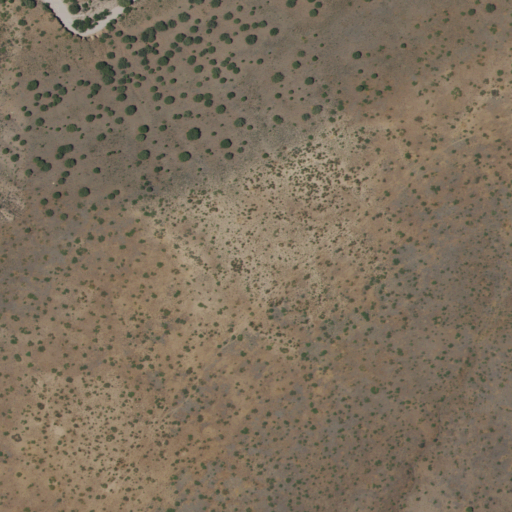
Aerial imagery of mountain in New Mexico named Redrock Mesa containing shrub and grassland